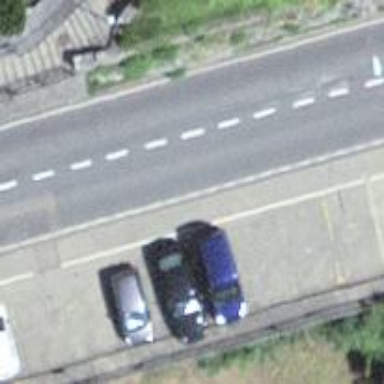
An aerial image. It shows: Street-side parking area.